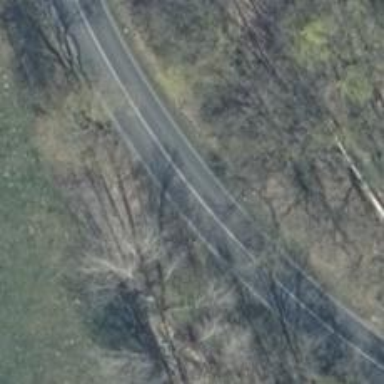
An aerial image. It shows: Secondary road with asphalt surface.